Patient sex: F
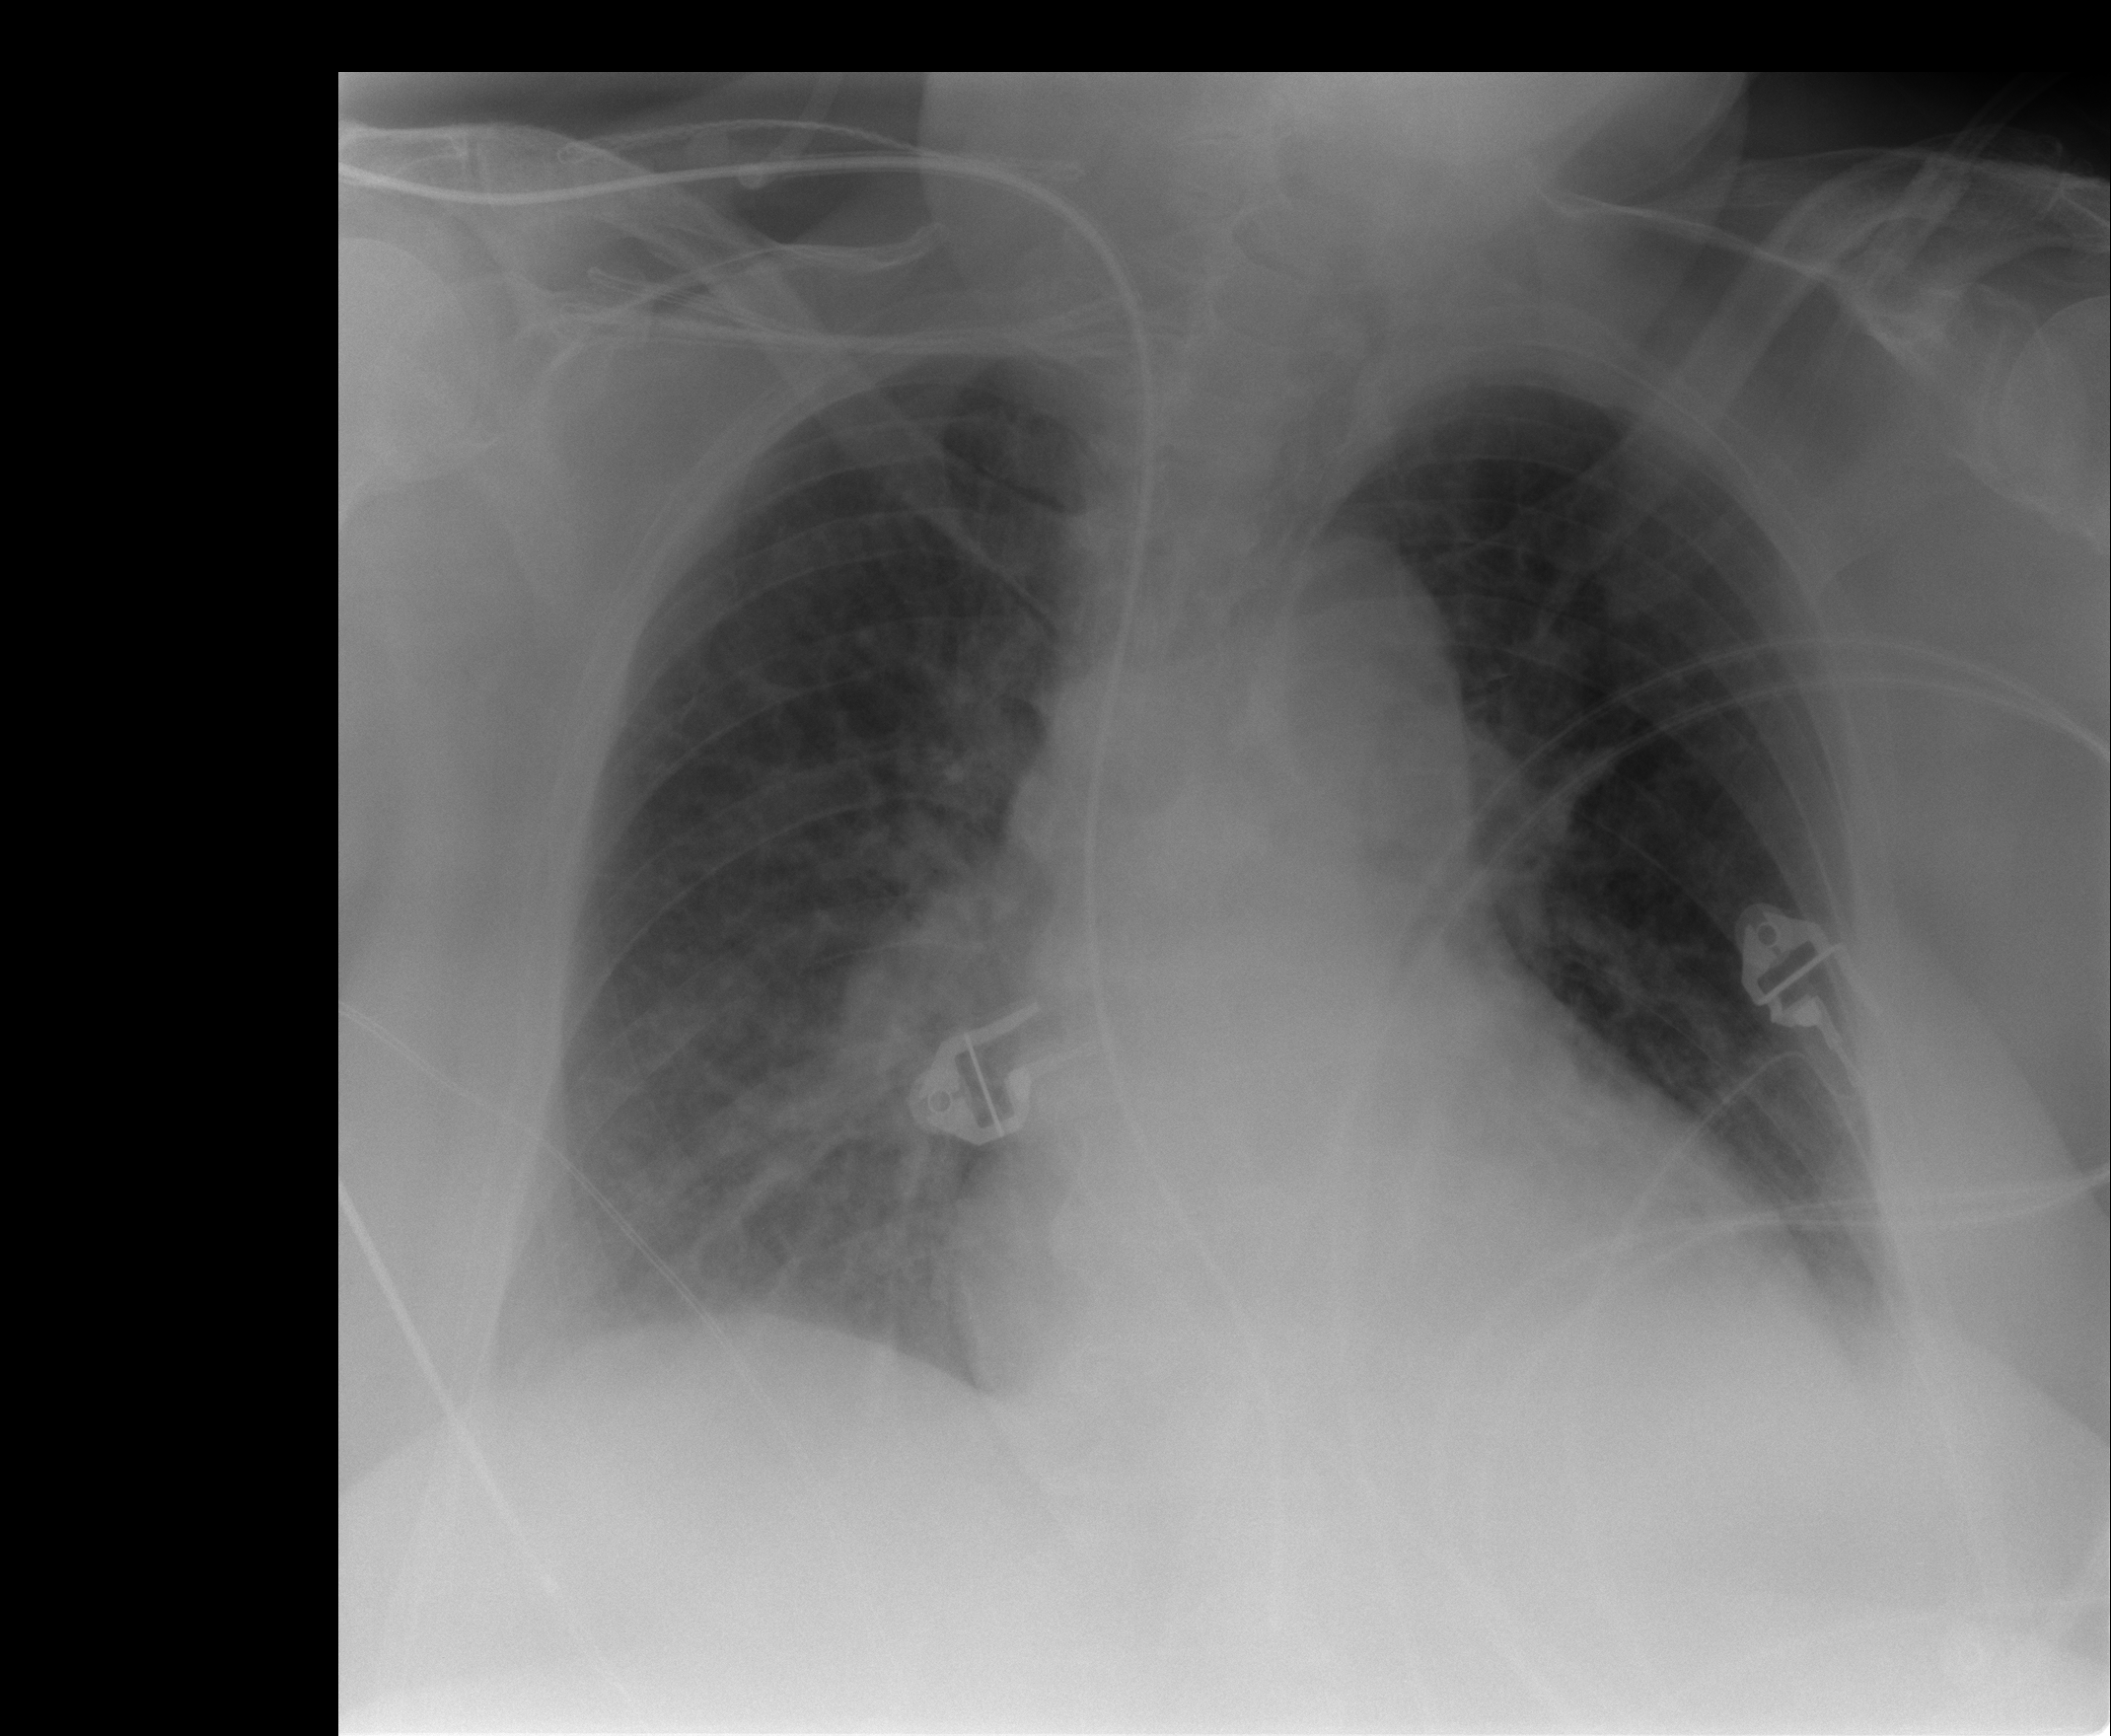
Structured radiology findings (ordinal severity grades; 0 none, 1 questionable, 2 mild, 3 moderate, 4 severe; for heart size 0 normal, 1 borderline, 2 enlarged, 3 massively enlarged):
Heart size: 2
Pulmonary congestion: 2
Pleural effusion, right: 0
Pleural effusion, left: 1
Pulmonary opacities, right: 0
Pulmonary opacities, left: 0
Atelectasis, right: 2
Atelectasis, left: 2